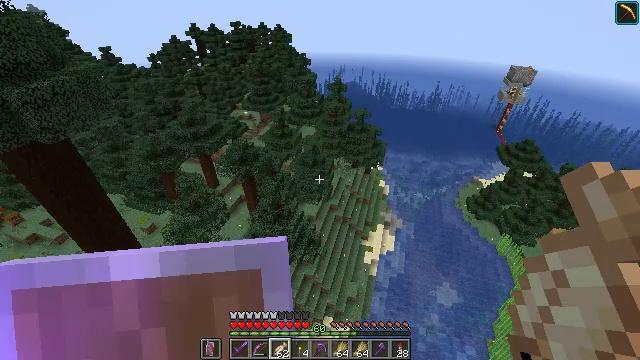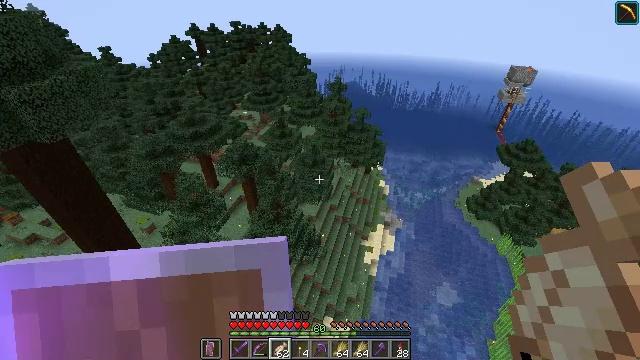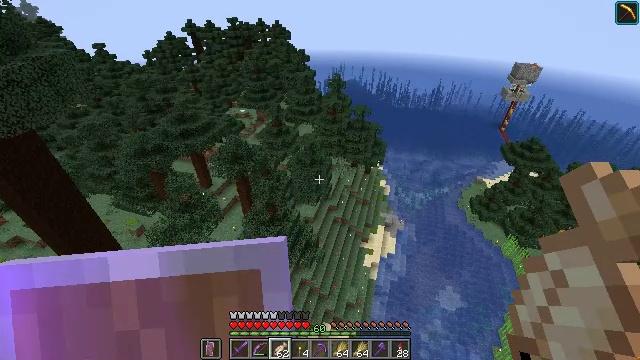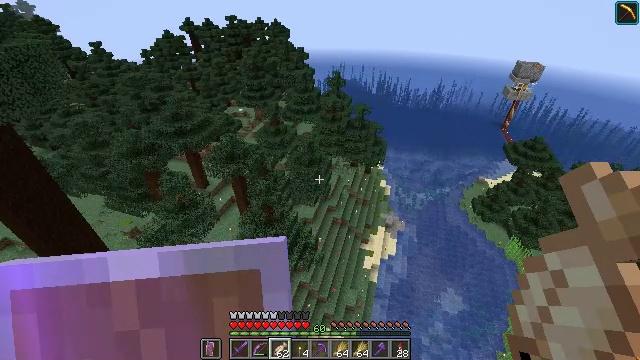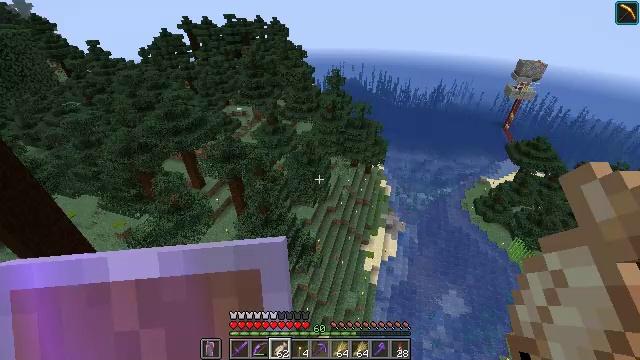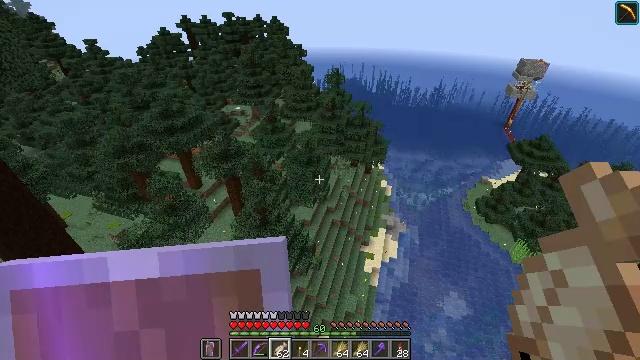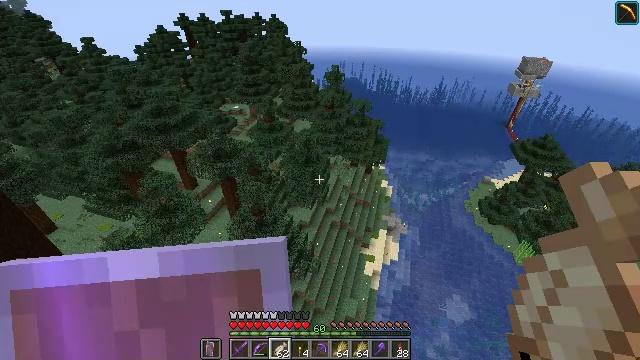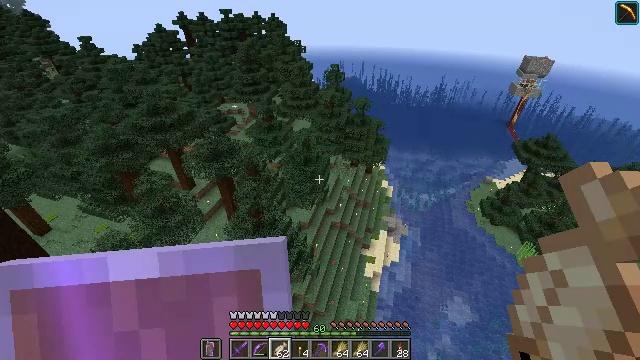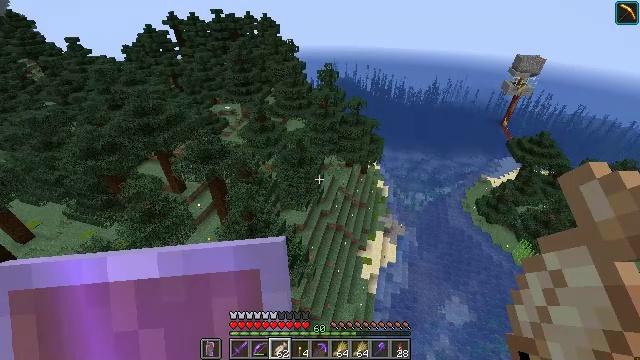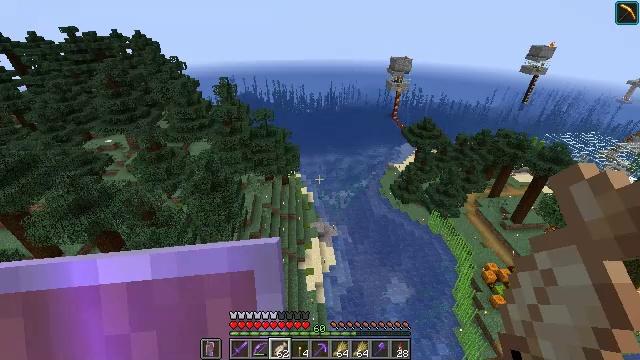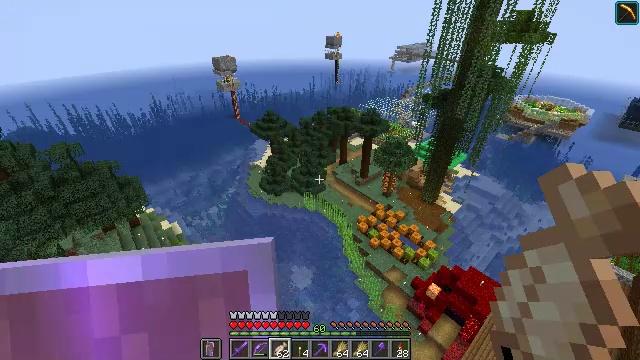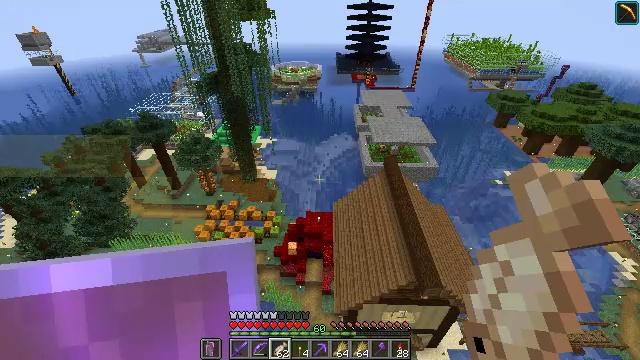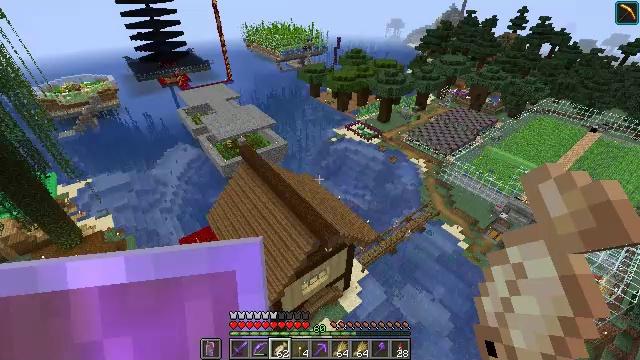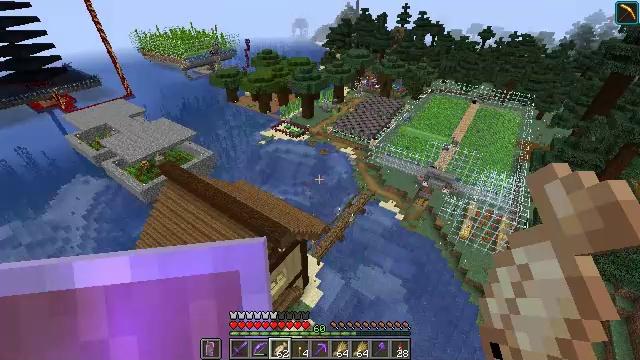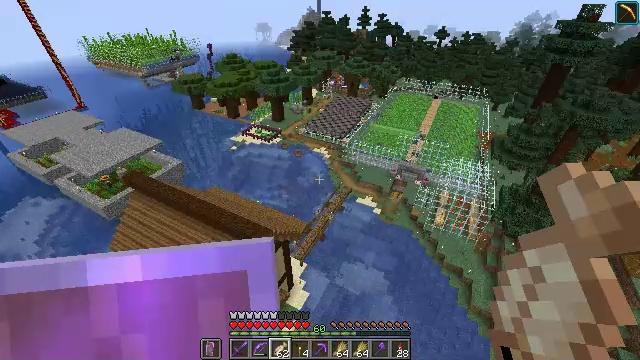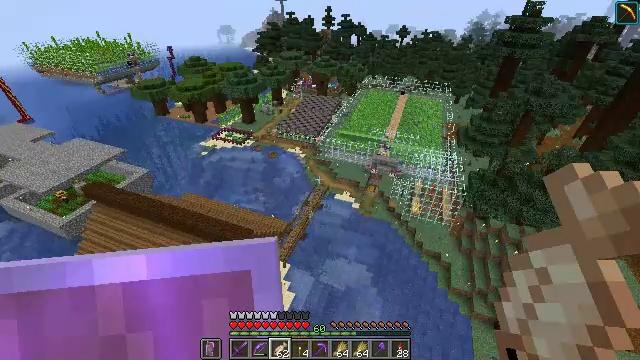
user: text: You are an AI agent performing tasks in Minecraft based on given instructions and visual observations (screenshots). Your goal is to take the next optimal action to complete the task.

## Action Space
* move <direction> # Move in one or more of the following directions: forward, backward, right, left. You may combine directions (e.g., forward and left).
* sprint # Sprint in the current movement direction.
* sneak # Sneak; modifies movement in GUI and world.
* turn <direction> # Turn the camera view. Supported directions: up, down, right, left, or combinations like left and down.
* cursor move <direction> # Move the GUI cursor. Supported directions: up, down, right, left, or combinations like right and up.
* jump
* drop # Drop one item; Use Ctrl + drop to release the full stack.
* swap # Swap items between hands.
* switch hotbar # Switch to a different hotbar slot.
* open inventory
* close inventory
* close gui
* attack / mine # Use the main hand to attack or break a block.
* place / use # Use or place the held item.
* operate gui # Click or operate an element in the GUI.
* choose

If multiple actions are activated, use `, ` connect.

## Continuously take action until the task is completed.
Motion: motion action
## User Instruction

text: Craft a hay block.
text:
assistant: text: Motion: no_op
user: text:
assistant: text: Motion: no_op
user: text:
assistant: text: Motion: no_op
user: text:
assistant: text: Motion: no_op
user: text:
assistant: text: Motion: no_op
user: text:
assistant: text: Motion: no_op
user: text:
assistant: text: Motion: no_op
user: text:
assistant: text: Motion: turn right
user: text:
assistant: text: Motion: turn right and up
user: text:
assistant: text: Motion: turn right
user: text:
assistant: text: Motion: turn right and down
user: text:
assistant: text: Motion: turn right and down
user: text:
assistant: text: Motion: turn right
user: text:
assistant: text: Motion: turn right
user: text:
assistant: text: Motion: turn right
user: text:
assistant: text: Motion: turn right
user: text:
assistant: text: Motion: no_op
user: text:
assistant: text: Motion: no_op
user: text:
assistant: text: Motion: no_op
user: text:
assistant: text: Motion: no_op
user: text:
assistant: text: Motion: no_op
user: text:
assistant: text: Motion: no_op
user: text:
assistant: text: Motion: no_op
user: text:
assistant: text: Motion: no_op
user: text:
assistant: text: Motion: turn right
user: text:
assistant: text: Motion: turn right and down
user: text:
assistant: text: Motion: turn right and down
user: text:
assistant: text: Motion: turn right
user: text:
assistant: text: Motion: no_op
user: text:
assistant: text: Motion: no_op